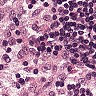
Metastatic tissue present: no